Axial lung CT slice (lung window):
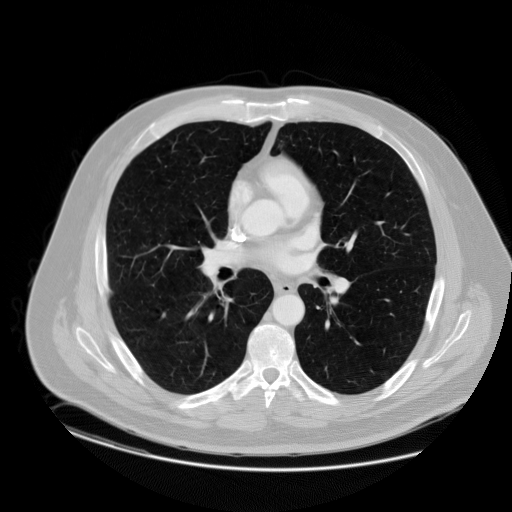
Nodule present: no